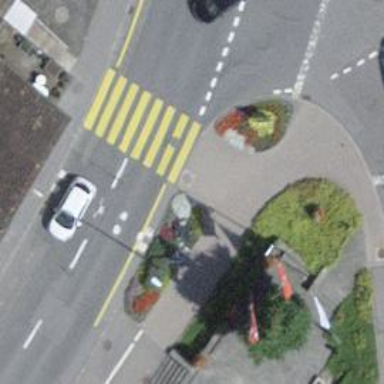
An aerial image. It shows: Uncontrolled zebra crossing with zebra markings.